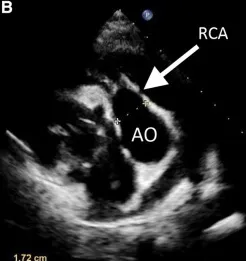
Transthoracic echocardiogram. Arrow), right coronary artery enlargement.
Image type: radiology (ultrasound)